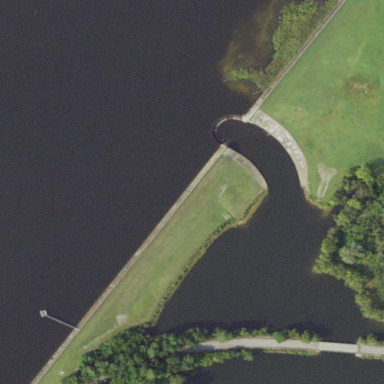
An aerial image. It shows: Dam along waterway.